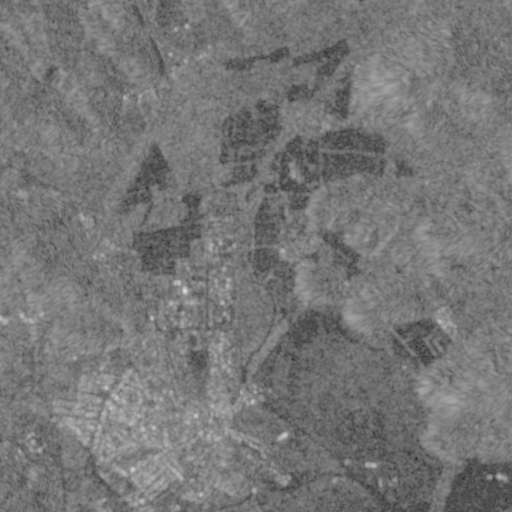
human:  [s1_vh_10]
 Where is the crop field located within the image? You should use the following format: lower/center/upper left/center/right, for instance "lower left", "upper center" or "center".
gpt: The crop field is located in the lower left of the image.
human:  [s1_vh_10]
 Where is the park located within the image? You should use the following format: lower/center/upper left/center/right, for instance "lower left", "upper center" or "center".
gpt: The park is located in the lower left of the image.
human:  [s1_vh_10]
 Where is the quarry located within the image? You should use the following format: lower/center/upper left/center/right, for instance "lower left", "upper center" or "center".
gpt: The quarry is located in the upper left of the image.
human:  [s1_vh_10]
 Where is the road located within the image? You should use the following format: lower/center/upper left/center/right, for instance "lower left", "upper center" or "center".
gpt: There is no road in the image.

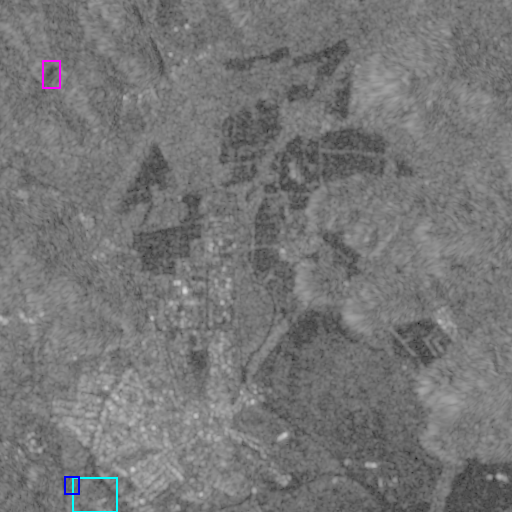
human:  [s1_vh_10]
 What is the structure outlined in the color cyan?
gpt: The structure outlined in cyan is a crop field.
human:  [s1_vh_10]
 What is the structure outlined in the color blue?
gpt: The structure outlined in blue is a park.
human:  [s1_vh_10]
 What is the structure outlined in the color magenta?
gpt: The structure outlined in magenta is a quarry.
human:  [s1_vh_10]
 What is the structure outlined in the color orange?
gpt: There is no orange outline.